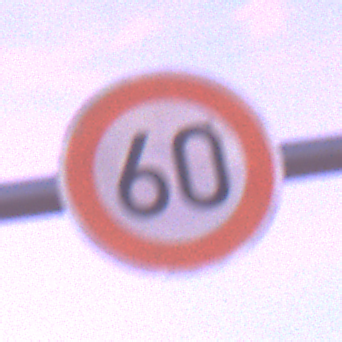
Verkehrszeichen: Geschwindigkeit60
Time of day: Dawn
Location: Outdoor (Nature)
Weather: PartlyCloudy
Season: NotSpecified
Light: Natural